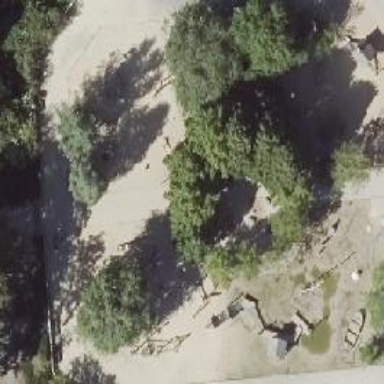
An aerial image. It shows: Playground with various play structures.